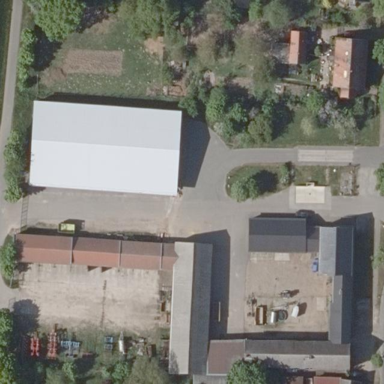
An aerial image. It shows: Farmyard area.